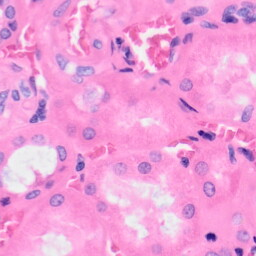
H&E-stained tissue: Kidney